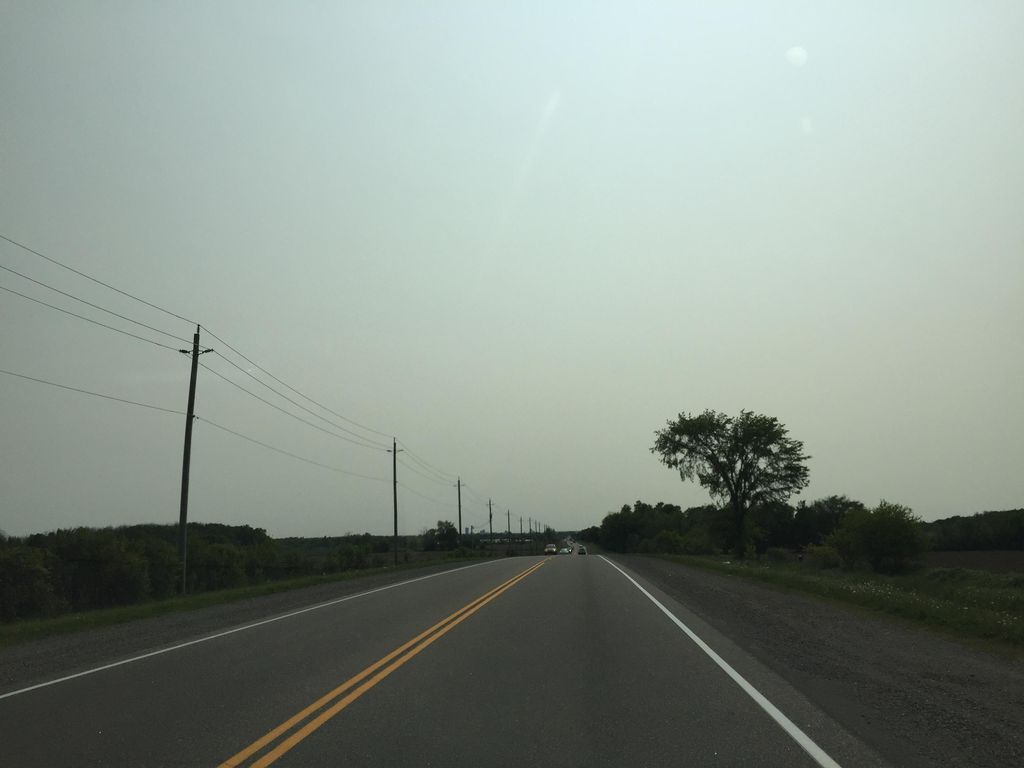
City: kitchener-waterloo